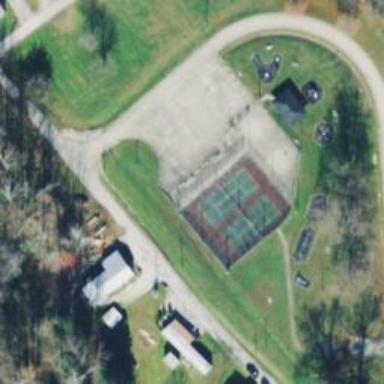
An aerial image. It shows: Tennis court on the leisure land pitch.